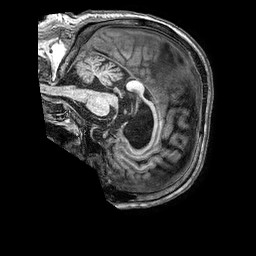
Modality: T1w
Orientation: sagittal
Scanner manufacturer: philips
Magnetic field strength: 3 T
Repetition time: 0.006818 s
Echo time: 0.003082 s